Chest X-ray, AP view. Patient: 12 years old, sex M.
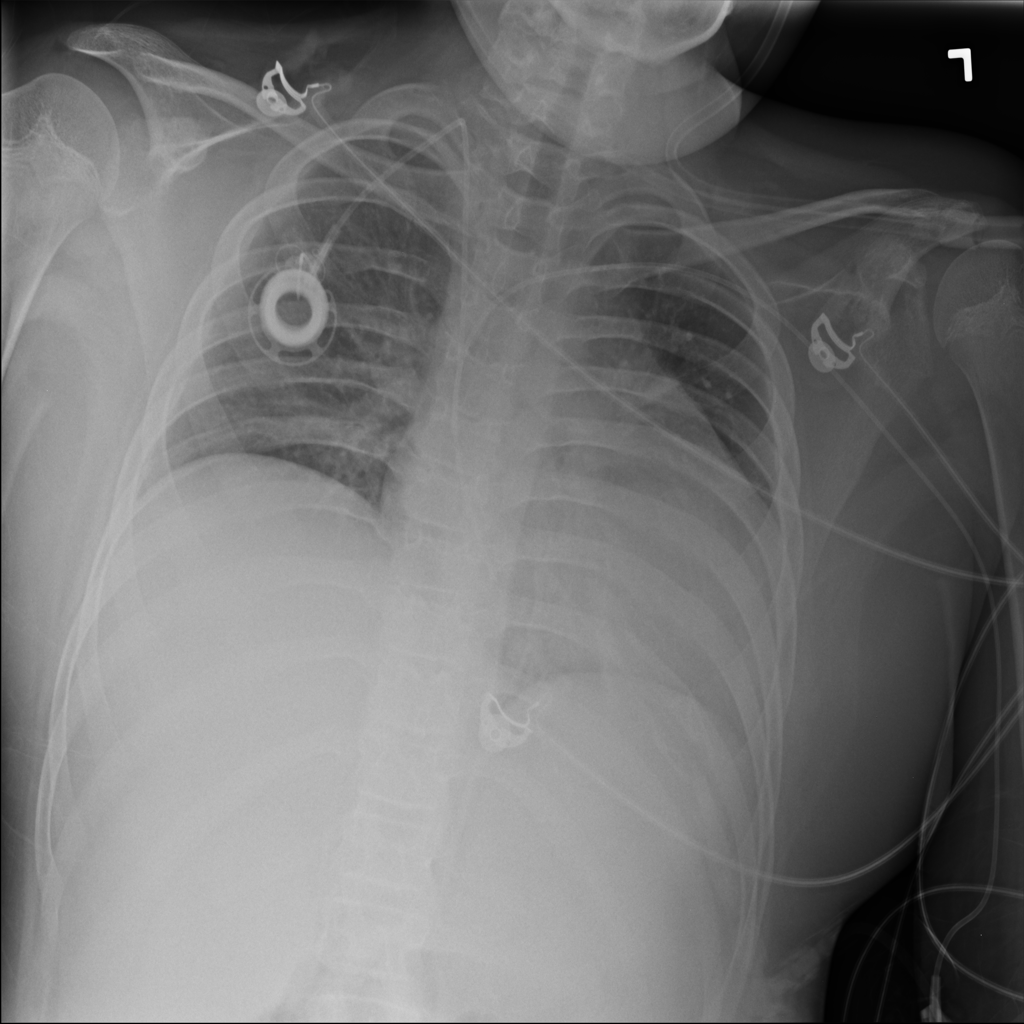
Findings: Cardiomegaly, Effusion, Infiltration